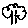
Label: tree